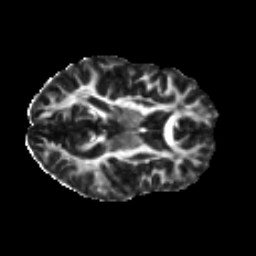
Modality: FA
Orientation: axial
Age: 25
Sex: female
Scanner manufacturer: ge
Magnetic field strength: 3 T
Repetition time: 7.8 s
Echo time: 0.0607 s